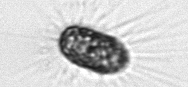
Label: Corethron_hystrix